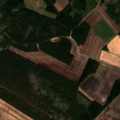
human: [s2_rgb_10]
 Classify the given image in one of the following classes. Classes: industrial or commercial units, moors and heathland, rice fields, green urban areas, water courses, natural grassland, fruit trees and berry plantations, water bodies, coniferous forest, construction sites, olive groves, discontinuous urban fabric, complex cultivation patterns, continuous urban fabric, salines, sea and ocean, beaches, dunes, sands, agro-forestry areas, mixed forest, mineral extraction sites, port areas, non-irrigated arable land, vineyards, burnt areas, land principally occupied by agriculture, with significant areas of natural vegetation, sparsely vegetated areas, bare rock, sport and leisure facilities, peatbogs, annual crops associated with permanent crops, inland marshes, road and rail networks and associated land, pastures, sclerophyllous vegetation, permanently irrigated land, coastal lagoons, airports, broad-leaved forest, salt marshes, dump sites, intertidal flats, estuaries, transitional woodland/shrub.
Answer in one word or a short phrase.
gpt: non-irrigated arable land, land principally occupied by agriculture, with significant areas of natural vegetation, coniferous forest, mixed forest